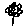
Label: flower